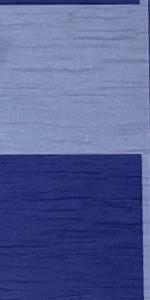
Label: Empty